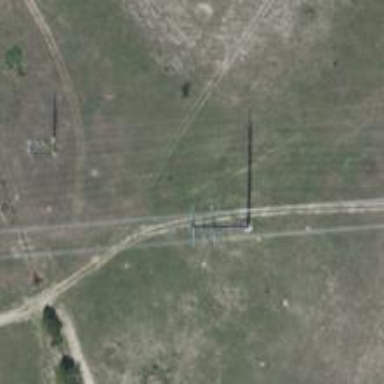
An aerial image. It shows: Power tower.